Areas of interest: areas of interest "New Port Commercial City"
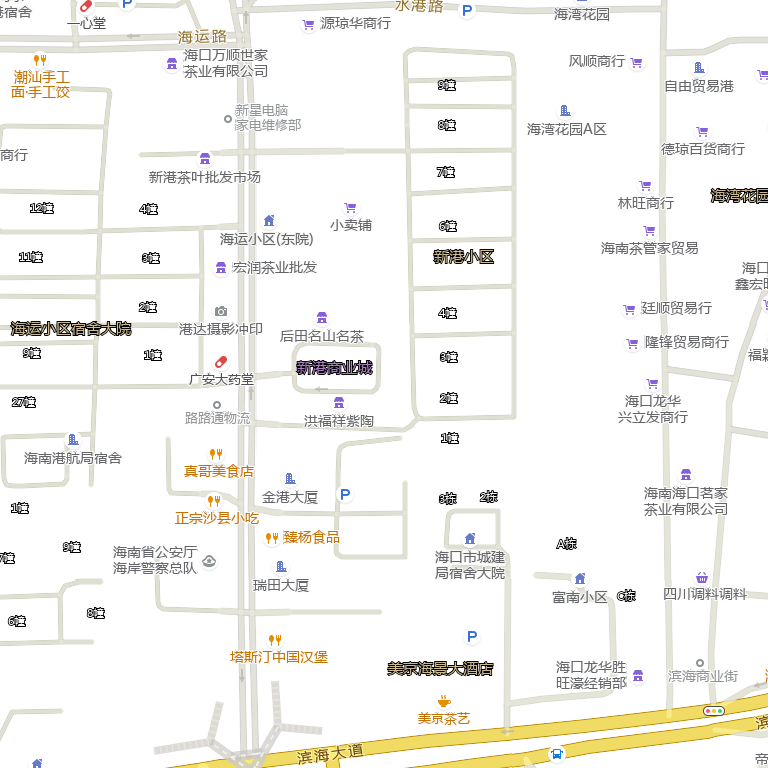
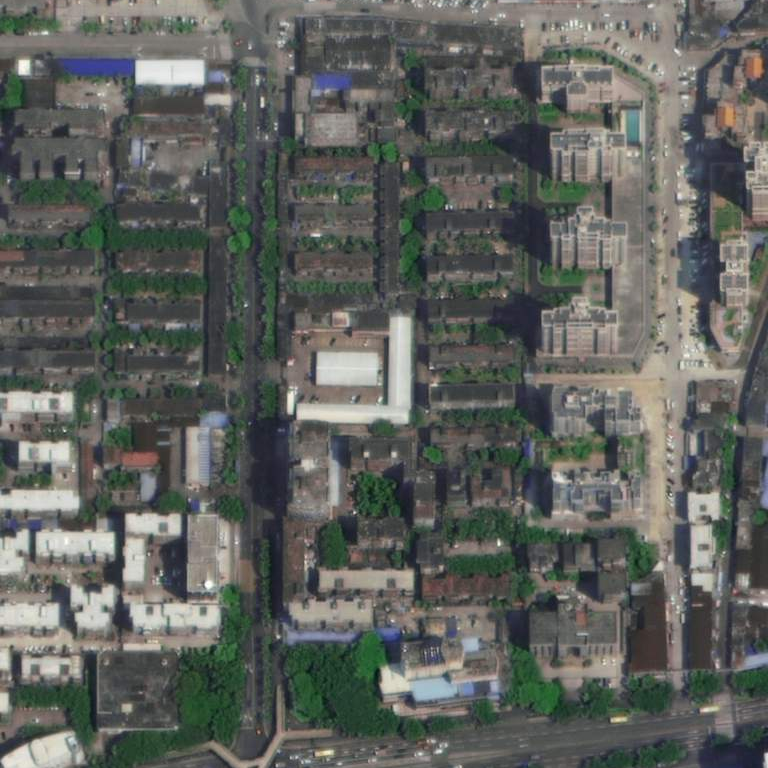